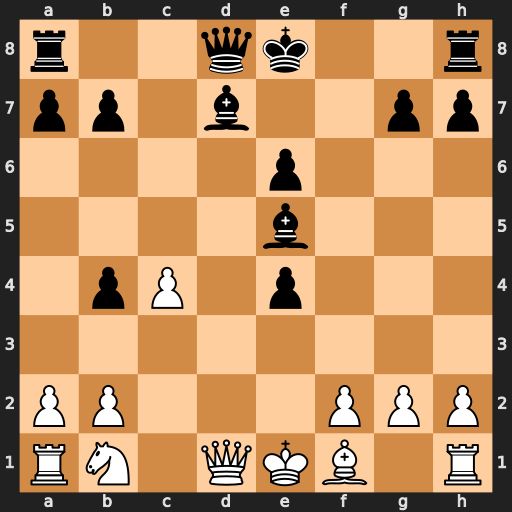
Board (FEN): r2qk2r/pp1b2pp/4p3/4b3/1pP1p3/8/PP3PPP/RN1QKB1R
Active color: w
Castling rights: KQkq
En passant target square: -
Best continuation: Qh5+ g6 Qxe5